Field crop: maize
Growth stage: 2
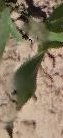
Species: maize